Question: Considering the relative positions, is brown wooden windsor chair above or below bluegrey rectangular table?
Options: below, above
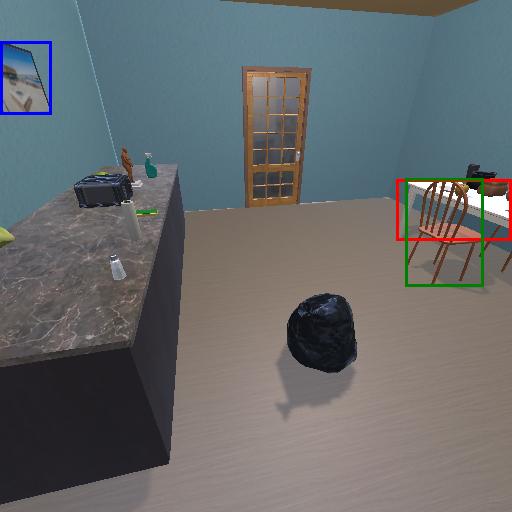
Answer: below